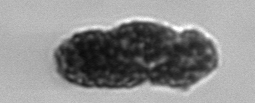
Label: fecal_pellet